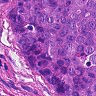
Metastatic tissue present: yes